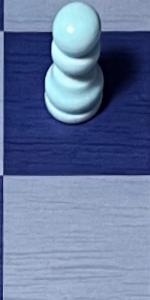
Label: Empty